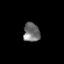
Tissue: skin
Cell type: Epithelial cells
Senescence score: 0.1869
Nuclear area (px): 307
Mean DAPI intensity: 114.541